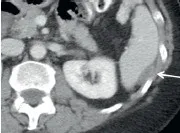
PET/CT-guided cryoablation of perisplenic metastasis in a patient with uterine cancer. (a). Contrast-enhanced CT shows the hypodense mass along the posterolateral border of the spleen (arrow) confirming a solitary peritoneal metastases.
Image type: radiology (ct)